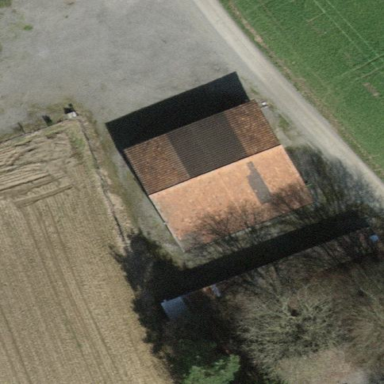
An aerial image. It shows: Farmyard area.